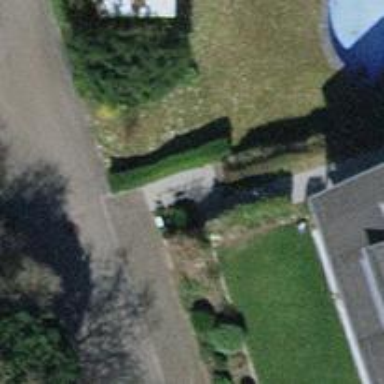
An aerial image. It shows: Hedge barrier.